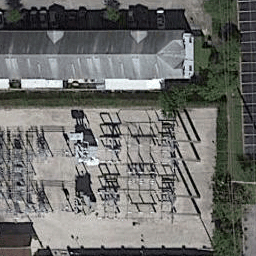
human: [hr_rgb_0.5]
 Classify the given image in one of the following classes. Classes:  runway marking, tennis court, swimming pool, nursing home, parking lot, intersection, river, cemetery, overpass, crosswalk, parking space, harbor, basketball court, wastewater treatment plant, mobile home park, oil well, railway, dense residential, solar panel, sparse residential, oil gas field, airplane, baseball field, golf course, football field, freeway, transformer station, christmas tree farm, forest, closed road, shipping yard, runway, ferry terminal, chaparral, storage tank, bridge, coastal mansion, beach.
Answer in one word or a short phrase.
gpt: transformer station